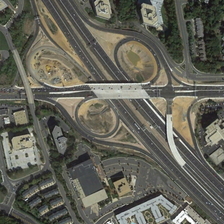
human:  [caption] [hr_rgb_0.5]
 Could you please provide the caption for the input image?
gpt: many buildings and green trees are near a viaduct with three circles .

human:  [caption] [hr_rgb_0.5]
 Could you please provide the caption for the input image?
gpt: many cars ran on the road, vehicles parked beside the road .

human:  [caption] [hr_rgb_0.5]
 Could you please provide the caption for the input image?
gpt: the ease of the road are surrounded by lots of buildings .

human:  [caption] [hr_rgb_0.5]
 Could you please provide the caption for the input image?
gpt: many buildings and green trees are near a viaduct with three circles .

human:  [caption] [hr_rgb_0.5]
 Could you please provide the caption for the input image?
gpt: the ease of the road are surrounded by lots of buildings .